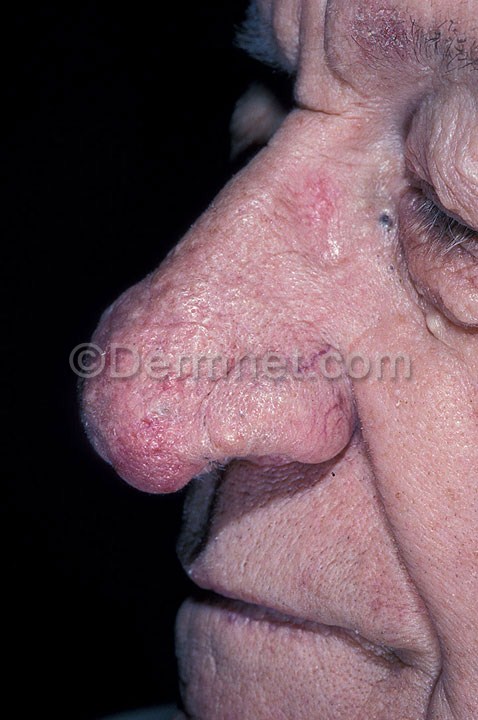
Disease: Acne and Rosacea Photos